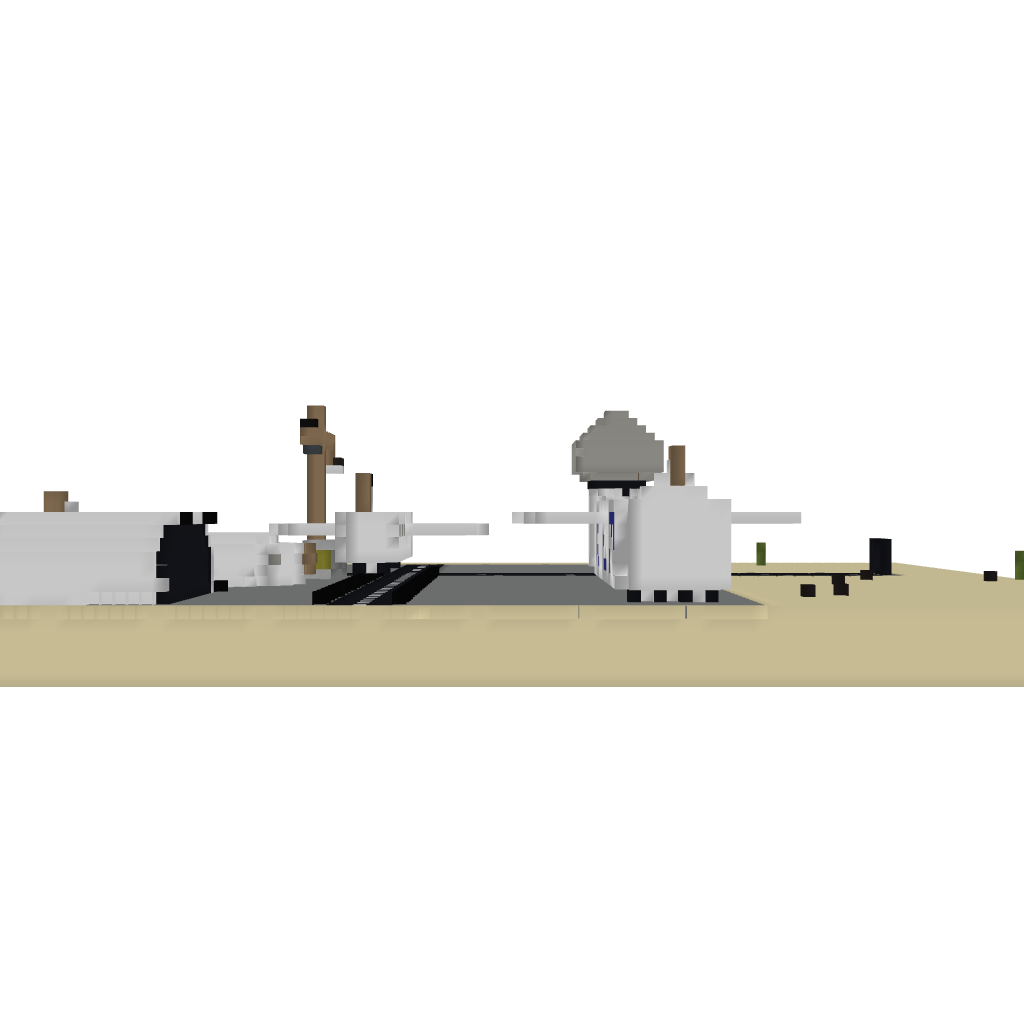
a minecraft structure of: Big Airfield with realistic planes and control tower Etc...